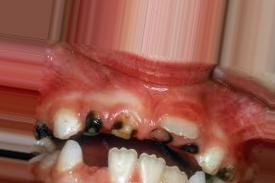
Condition: Caries